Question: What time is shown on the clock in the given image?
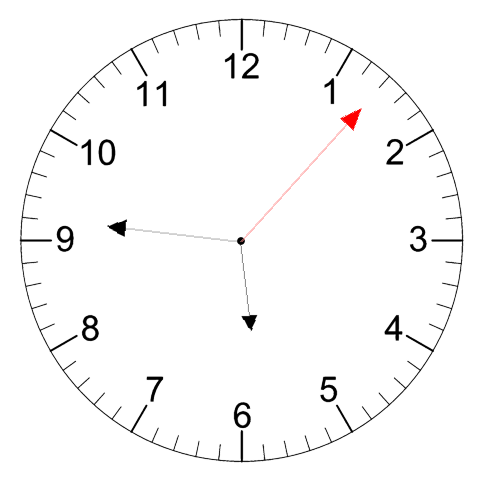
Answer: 05:46:07